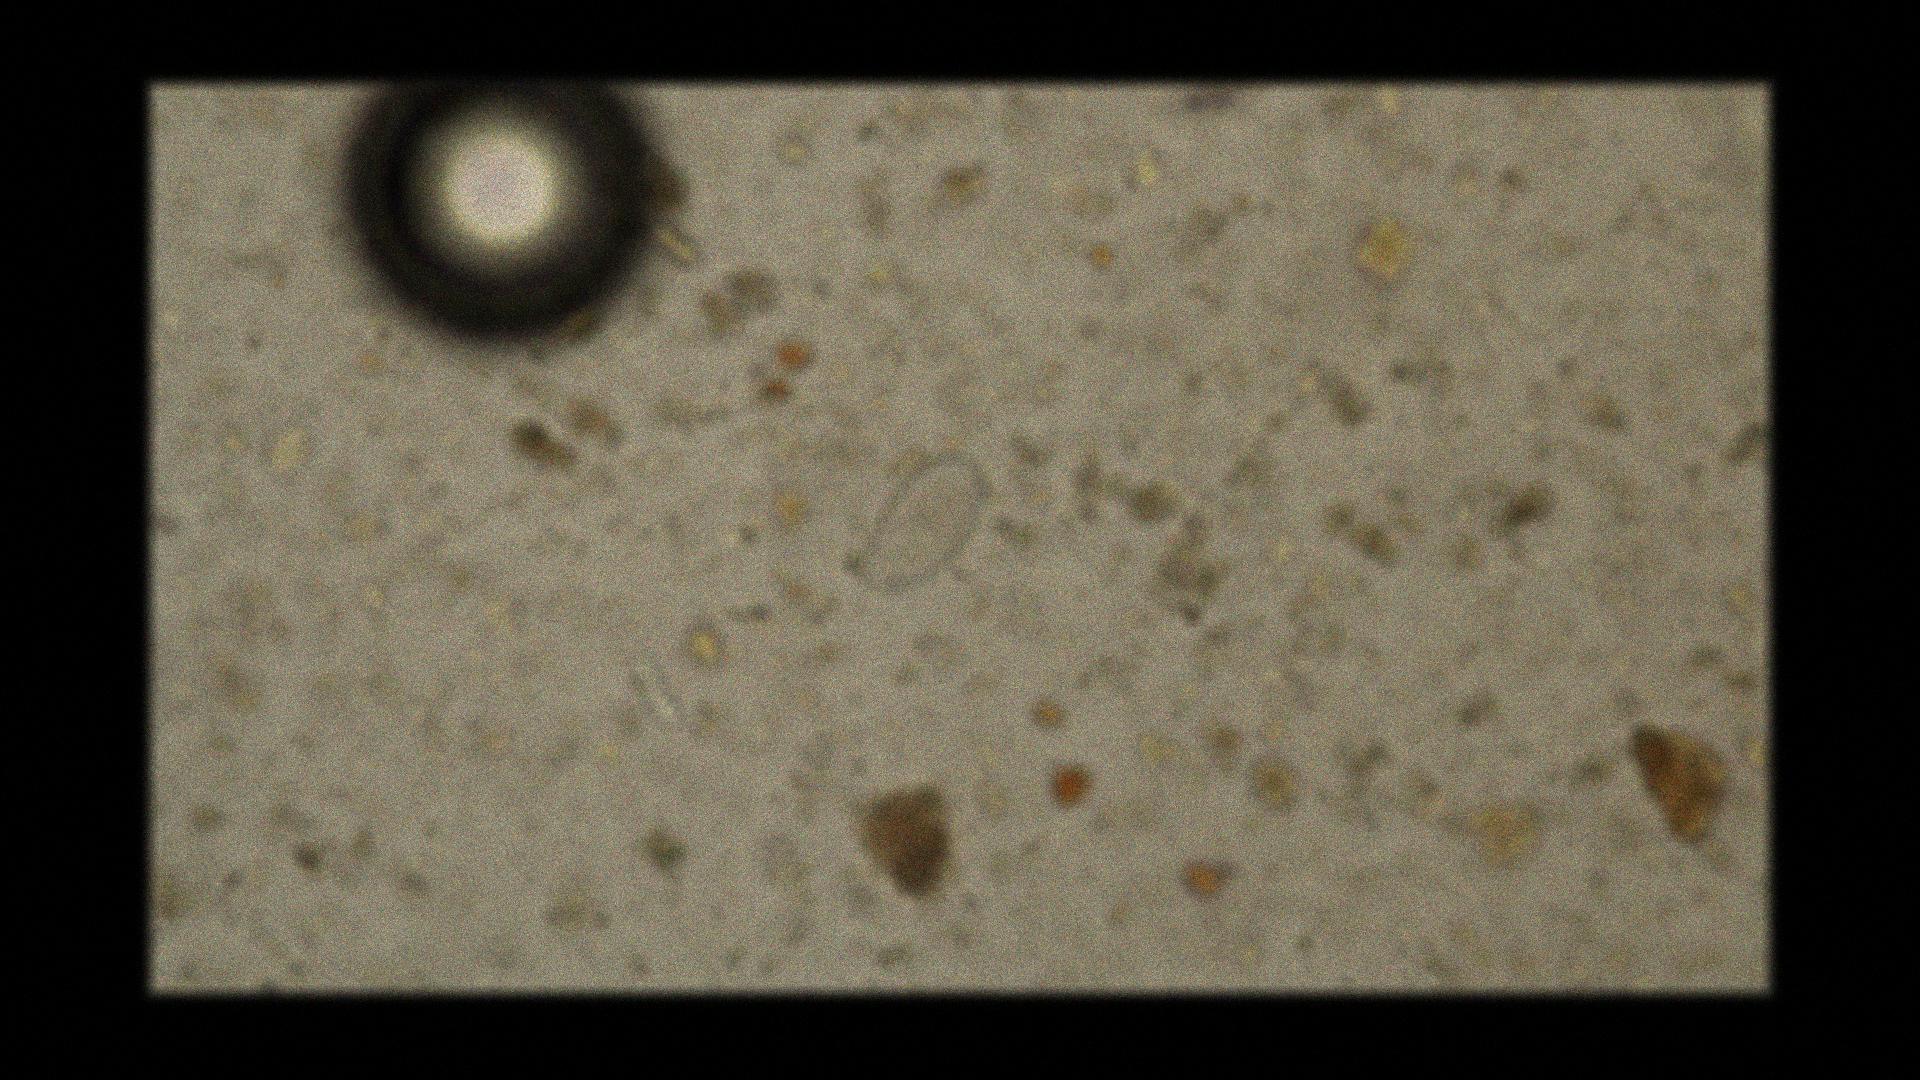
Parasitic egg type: Enterobius vermicularis